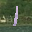
Label: 1